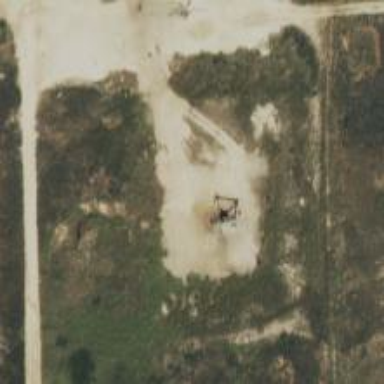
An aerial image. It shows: Petroleum well.